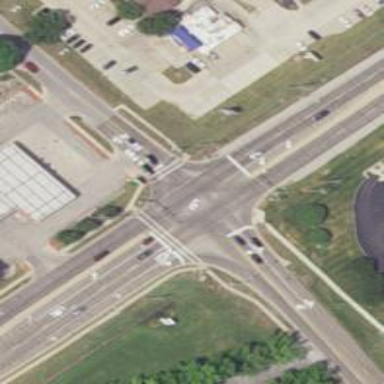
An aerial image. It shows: Crossing on the road with line markings.